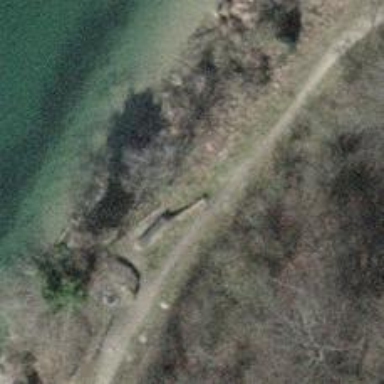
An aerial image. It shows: Bench.